Field crop: maize
Growth stage: 2
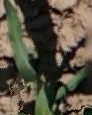
Species: maize